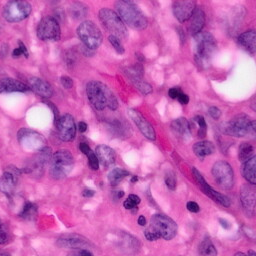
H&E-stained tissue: Pancreatic